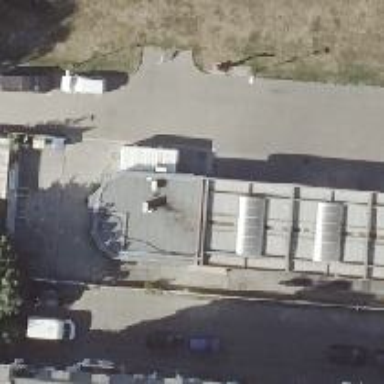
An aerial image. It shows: Fuel station.